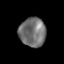
Tissue: prostate
Cell type: T cells
Senescence score: 0.2535
Nuclear area (px): 759
Mean DAPI intensity: 112.298